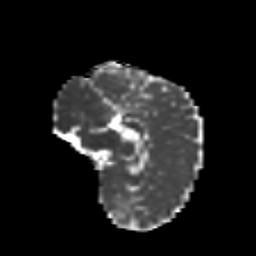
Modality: MD
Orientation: sagittal
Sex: male
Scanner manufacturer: siemens
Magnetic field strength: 3 T
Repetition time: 5 s
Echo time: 0.071 s